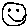
Label: smiley face